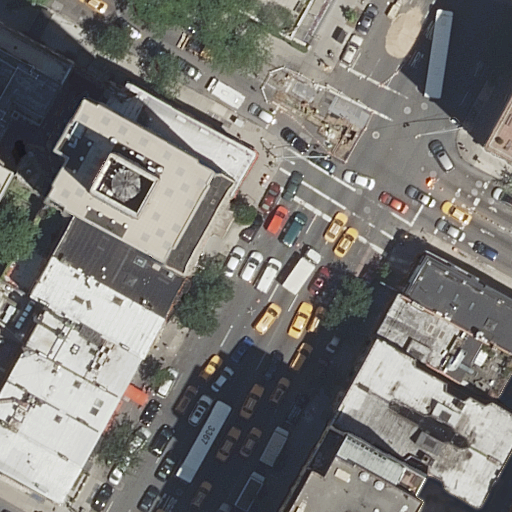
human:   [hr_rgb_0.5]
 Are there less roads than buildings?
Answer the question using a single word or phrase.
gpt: yes

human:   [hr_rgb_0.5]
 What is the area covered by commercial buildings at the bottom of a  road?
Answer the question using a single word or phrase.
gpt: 0m2

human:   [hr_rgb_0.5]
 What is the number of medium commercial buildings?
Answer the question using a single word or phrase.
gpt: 0

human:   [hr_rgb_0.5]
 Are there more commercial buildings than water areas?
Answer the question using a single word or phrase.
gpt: no

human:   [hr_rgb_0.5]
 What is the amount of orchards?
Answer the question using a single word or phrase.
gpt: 0

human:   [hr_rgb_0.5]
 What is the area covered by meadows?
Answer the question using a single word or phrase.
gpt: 0m2

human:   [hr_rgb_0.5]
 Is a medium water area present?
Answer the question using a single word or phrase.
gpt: no

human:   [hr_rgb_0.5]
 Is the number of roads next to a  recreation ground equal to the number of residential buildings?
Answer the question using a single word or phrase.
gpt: no

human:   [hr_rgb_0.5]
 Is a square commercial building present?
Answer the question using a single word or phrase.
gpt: no

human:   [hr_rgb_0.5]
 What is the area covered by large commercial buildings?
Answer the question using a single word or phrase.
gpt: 0m2

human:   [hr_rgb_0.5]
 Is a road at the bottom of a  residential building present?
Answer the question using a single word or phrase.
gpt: yes

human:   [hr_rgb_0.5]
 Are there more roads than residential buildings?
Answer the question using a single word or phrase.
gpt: no

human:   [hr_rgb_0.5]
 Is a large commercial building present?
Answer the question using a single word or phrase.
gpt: no

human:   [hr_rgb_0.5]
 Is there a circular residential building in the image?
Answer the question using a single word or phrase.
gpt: no

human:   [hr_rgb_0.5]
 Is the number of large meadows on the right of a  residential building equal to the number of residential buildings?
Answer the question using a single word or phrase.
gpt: no

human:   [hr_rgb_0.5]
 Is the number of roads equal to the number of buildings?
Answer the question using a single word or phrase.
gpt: no

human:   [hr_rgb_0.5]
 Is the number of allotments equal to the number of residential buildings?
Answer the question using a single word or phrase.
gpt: no

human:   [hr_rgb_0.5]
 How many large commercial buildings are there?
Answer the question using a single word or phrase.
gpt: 0

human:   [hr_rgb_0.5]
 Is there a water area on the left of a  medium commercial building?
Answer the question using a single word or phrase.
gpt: no

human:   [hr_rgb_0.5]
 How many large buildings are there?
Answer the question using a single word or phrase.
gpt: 3

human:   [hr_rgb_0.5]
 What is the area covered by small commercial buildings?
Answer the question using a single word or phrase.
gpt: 0m2

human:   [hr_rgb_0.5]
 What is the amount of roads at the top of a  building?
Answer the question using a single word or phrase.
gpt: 3

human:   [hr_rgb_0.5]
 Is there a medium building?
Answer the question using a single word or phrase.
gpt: yes

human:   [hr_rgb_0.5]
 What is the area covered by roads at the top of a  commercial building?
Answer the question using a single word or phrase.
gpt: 0m2

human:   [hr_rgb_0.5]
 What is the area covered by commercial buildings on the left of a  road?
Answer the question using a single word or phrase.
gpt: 0m2

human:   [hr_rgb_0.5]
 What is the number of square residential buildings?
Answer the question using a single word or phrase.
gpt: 0

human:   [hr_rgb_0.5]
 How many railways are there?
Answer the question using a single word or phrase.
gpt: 0

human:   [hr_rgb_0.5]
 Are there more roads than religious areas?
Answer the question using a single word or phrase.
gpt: yes

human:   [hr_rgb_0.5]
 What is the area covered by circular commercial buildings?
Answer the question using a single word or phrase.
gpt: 0m2

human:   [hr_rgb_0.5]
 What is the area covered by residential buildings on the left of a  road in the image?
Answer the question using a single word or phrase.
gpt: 2715m2

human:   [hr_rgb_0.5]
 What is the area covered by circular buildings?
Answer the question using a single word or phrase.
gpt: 0m2

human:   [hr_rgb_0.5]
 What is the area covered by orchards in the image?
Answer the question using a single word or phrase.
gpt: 0m2

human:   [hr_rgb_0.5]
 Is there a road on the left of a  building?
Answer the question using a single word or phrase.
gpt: yes

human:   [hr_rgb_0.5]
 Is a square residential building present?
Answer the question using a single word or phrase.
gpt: no

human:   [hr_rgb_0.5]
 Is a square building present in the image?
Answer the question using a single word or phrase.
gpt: no

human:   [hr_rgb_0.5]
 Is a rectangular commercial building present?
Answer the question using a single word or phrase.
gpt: no